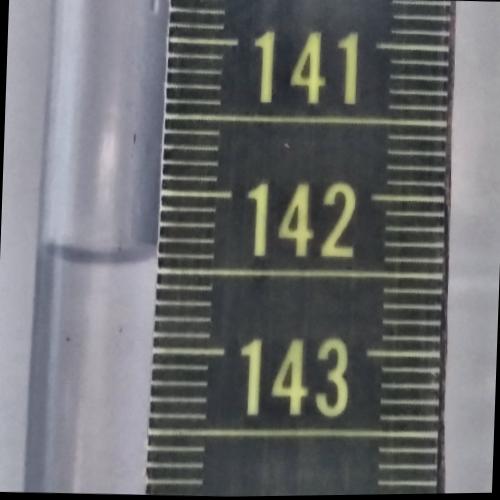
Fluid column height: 142.4 cm